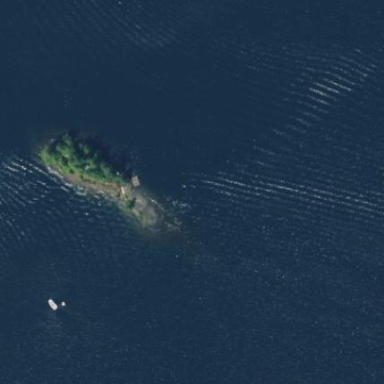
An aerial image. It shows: Islet.